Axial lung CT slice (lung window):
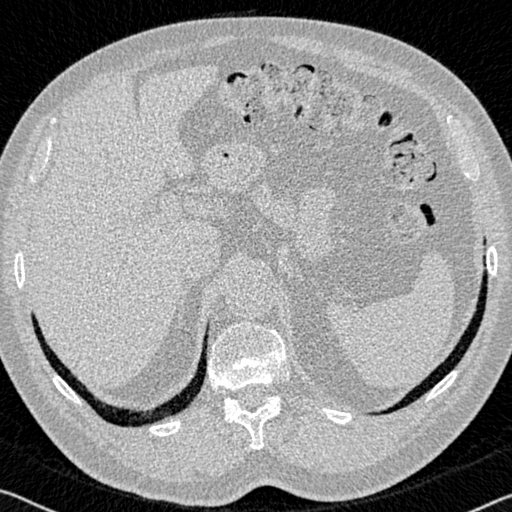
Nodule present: no